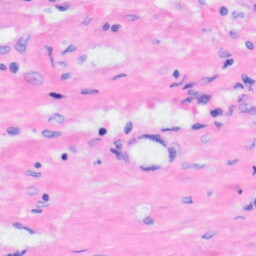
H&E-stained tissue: Liver